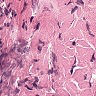
Metastatic tissue present: no